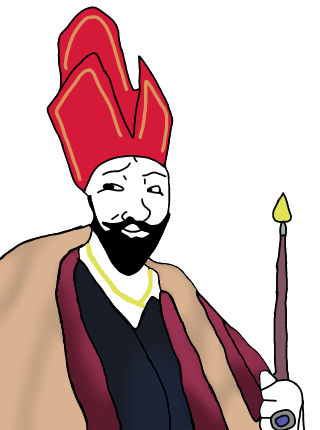
Label: 5_Smugjak